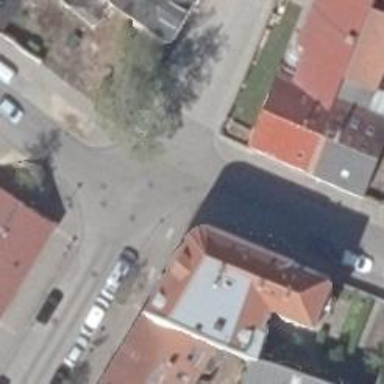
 with on-street parallel parking available."